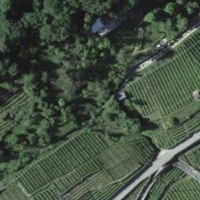
EUNIS habitat code: 40
Species observed at this site:
Anacamptis pyramidalis